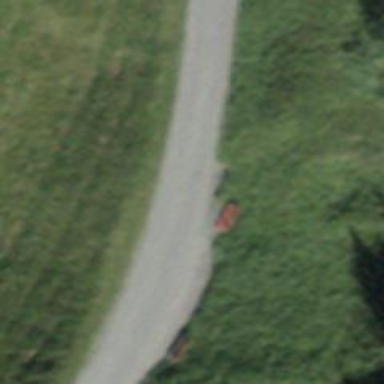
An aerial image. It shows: Red bench.